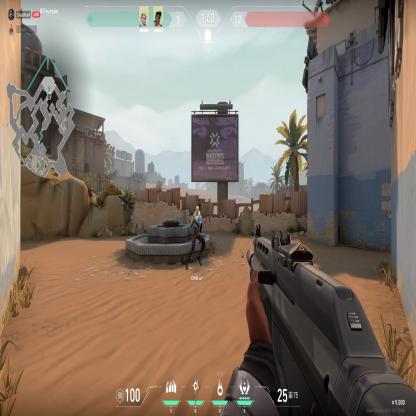
Label: teammate